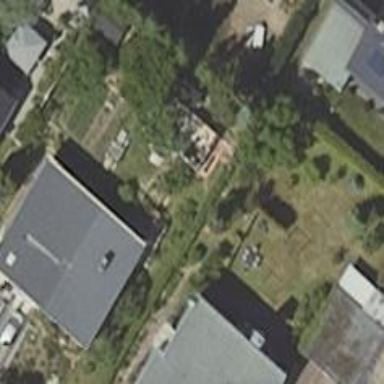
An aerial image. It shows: Simple and straightforward house.